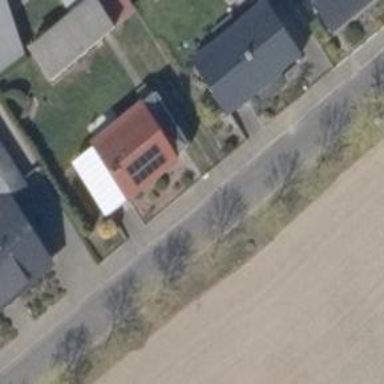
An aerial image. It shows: Solar photovoltaic panel generator producing electricity in small installation.